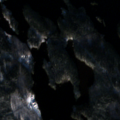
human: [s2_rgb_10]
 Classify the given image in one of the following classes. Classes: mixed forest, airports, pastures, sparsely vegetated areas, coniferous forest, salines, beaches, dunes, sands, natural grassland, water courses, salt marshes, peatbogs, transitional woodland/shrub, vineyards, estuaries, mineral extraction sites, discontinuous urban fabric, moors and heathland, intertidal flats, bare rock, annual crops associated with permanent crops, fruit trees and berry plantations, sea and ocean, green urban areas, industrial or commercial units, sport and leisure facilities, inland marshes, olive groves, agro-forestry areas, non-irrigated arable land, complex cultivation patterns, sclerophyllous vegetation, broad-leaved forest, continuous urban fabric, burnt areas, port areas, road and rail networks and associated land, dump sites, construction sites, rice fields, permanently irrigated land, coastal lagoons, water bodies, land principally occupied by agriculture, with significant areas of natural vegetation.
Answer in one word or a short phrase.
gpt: coniferous forest, mixed forest, water bodies